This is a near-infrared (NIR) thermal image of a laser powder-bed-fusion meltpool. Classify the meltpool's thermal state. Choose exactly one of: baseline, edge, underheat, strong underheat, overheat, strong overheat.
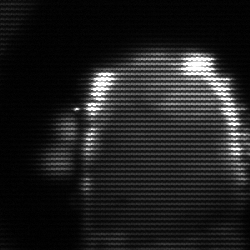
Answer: baseline